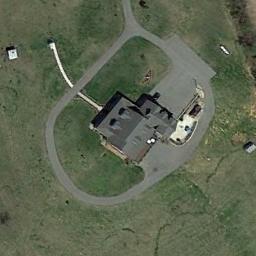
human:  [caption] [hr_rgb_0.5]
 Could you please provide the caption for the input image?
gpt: In a sparse residential area there is a grey house surrounded by grass .

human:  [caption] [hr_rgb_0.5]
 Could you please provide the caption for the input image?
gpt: The sparse residential is on the grass next to a road .

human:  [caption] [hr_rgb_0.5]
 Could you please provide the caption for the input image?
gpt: There are several houses on the grass, And behind them are lush woods .

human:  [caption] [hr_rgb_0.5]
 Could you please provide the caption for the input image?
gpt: The sparse residential is surrounded by grass .

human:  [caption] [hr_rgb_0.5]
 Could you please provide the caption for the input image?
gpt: A sparse residential area with a black building on the green meadow .